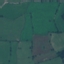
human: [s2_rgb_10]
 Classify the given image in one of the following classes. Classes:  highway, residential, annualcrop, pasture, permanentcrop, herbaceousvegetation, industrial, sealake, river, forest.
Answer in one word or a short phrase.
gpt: Pasture